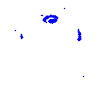
Particle: electron